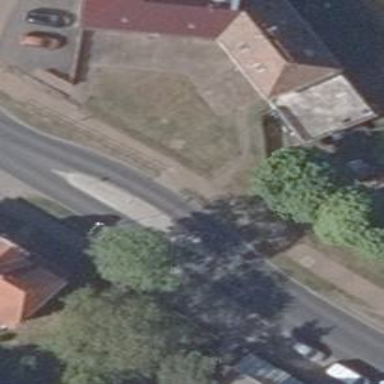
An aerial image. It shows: Chicane for traffic calming.